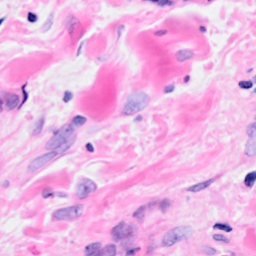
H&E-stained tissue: Breast